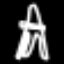
Label: The Eiffel Tower